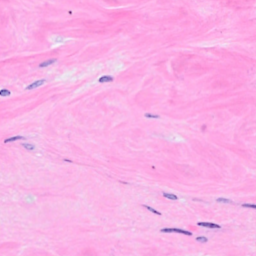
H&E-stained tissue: Breast